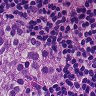
Metastatic tissue present: yes